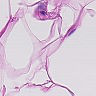
Metastatic tissue present: no